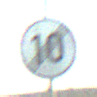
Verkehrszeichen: EndeGeschwindigkeit10
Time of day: SunriseSunset
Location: Outdoor (Nature)
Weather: PartlyCloudy
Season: NotSpecified
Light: Natural